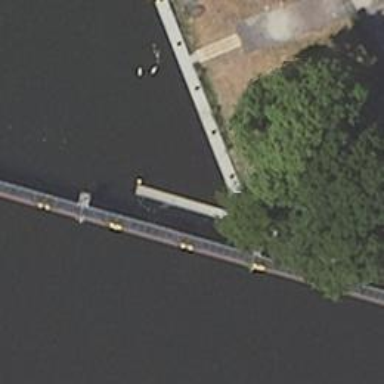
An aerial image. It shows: Slipway on leisure land.